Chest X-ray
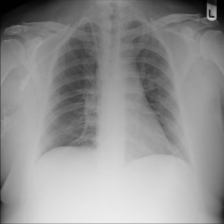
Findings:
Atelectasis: negative
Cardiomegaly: negative
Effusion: negative
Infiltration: negative
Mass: negative
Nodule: negative
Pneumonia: negative
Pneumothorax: negative
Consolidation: negative
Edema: negative
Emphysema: negative
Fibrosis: negative
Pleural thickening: negative
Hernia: negative